Question: Detect the length of the red line, where the side length of each grid on the chessboard is 0.5. The length of the red line is an integer multiple of the length of the floor tile. How long is the red line in the picture?
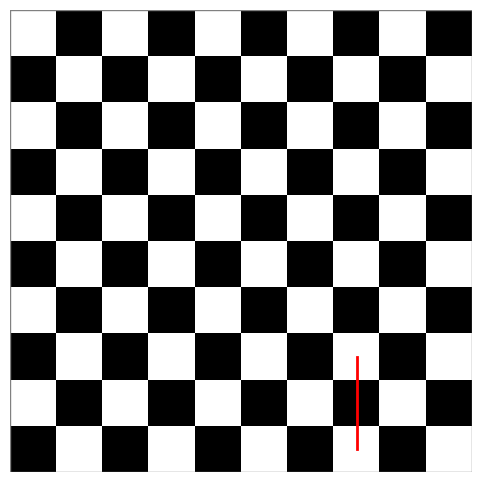
Answer: 1.0